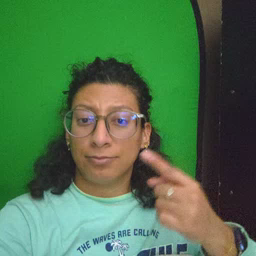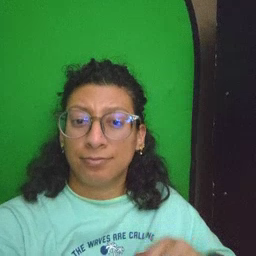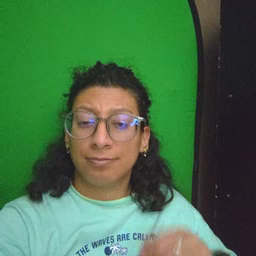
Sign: there